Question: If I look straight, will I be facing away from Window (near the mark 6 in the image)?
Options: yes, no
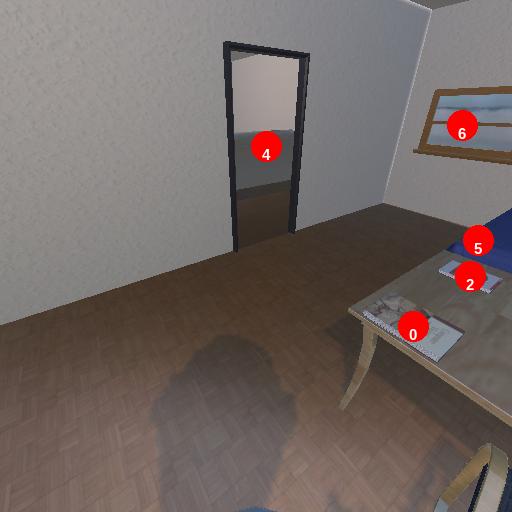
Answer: yes